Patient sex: F
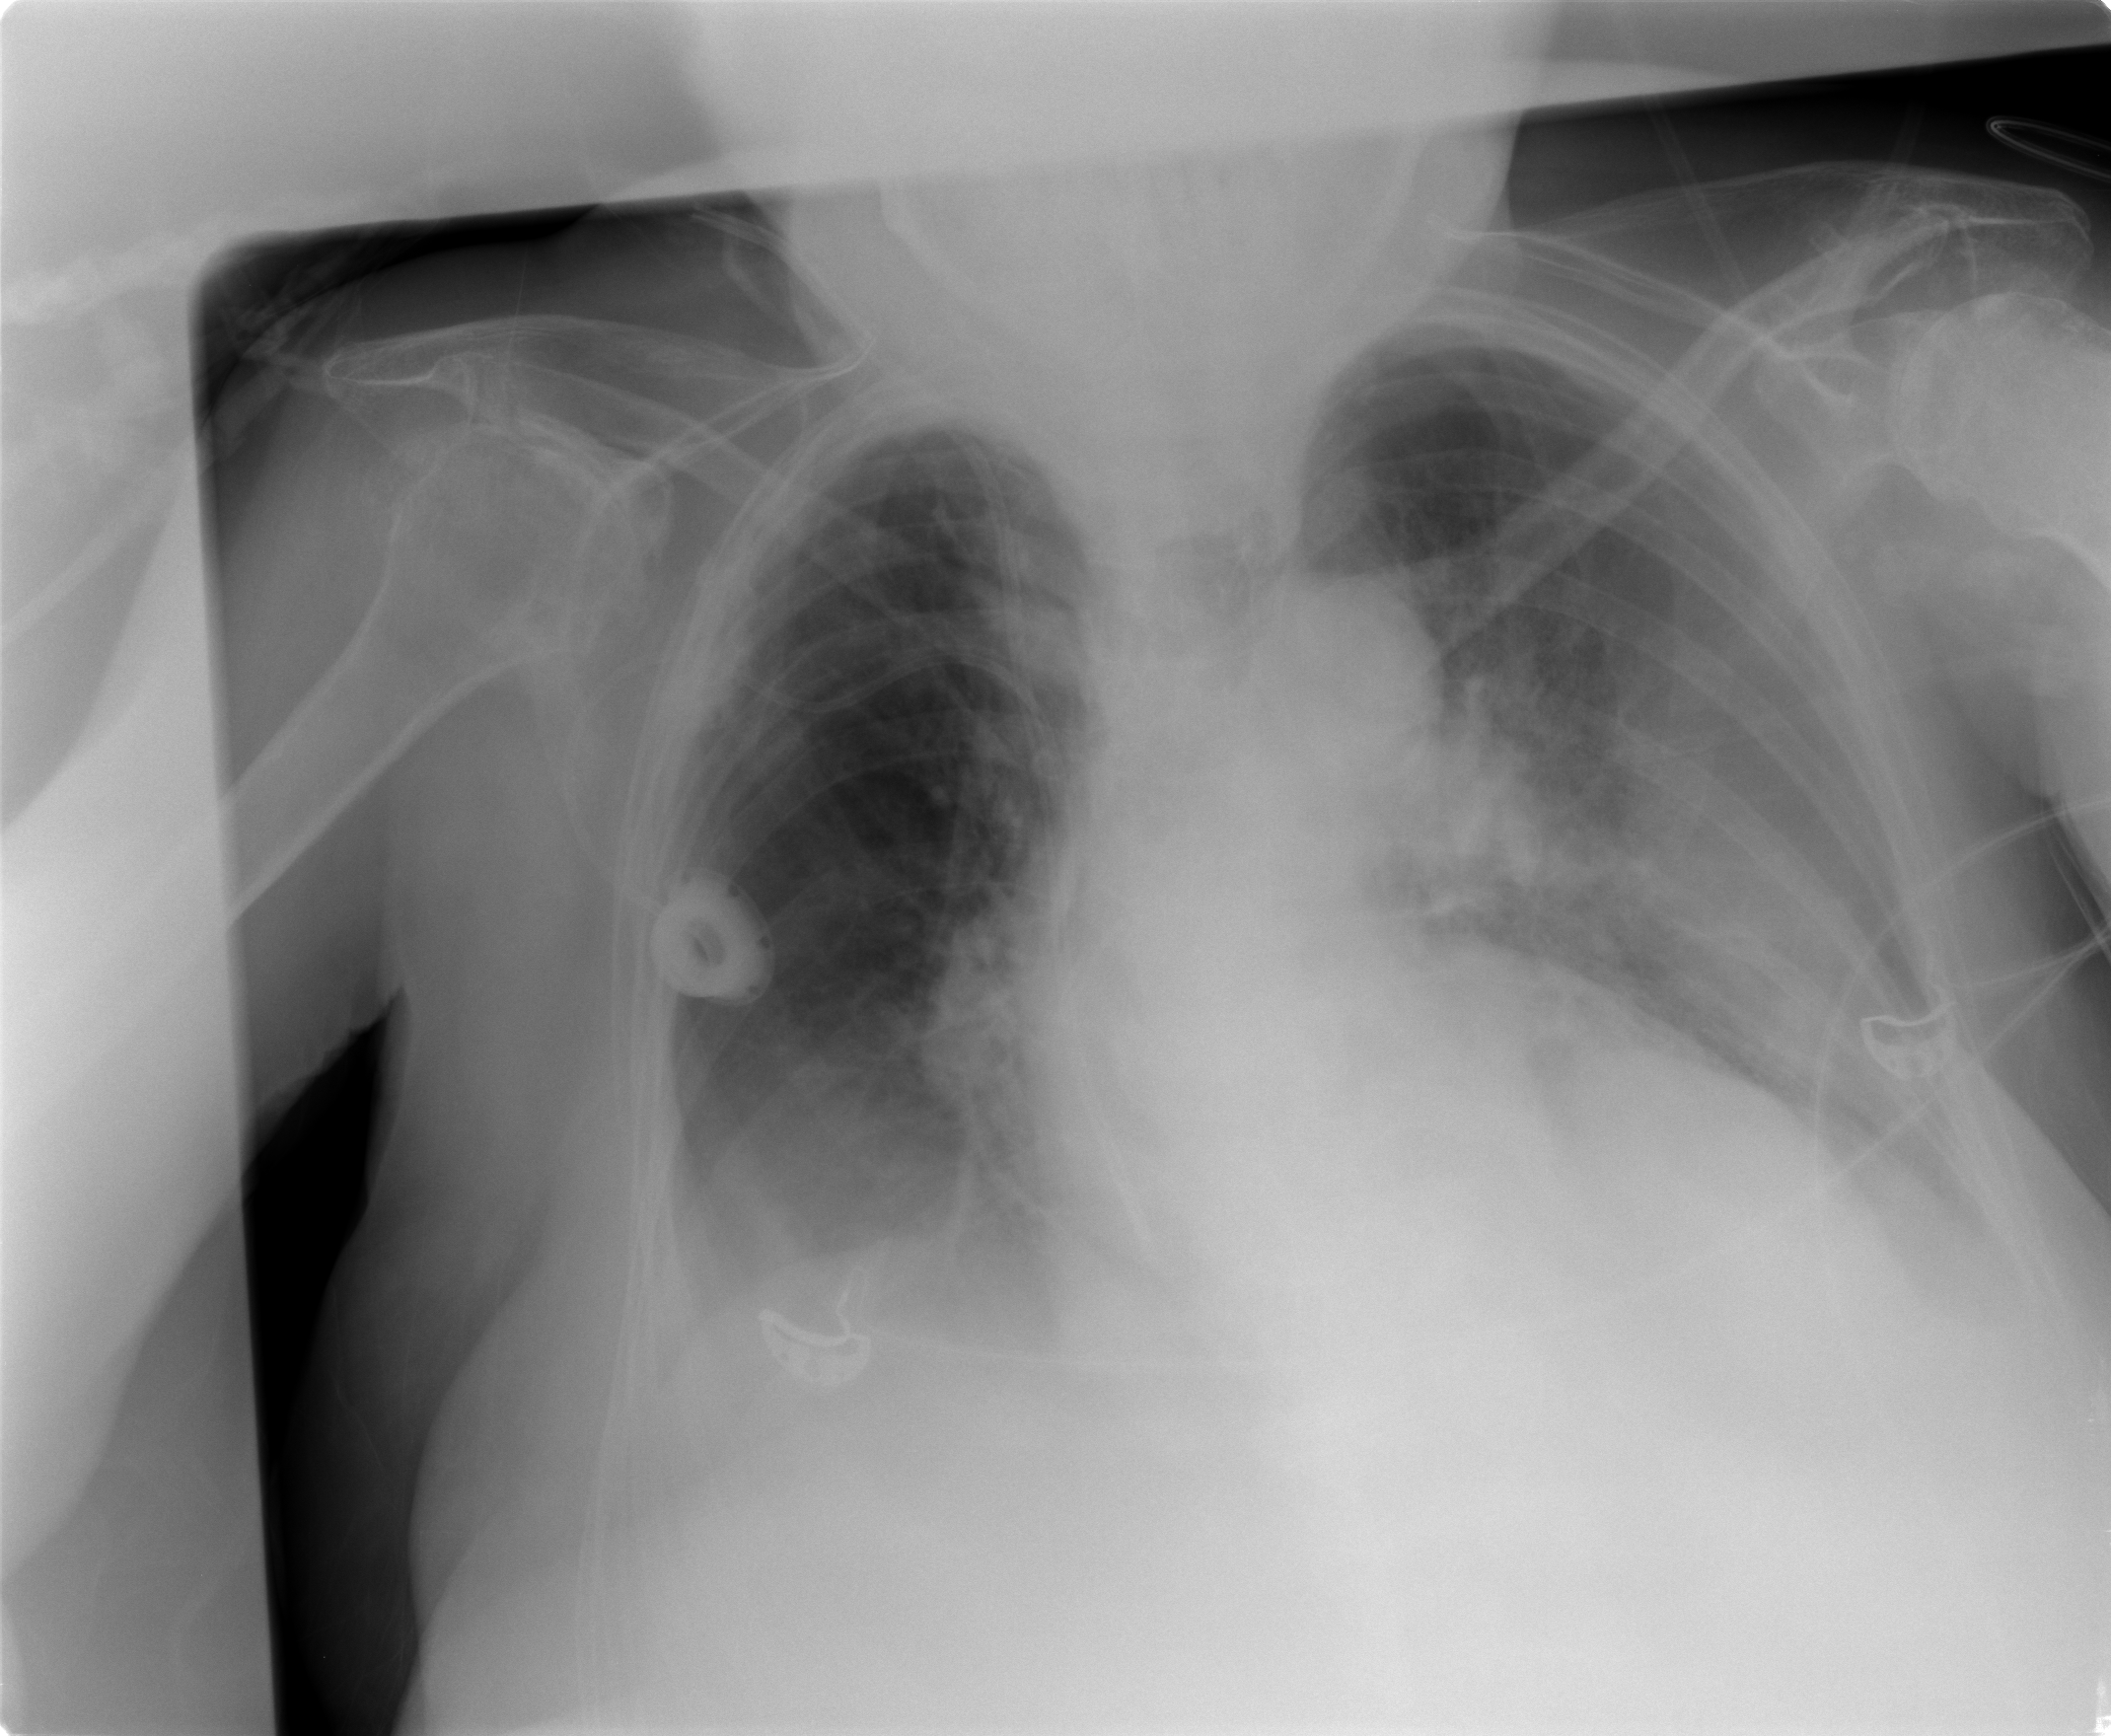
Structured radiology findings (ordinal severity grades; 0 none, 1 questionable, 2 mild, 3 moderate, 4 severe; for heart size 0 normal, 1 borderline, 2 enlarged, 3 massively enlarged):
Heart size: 1
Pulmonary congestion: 2
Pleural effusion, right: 1
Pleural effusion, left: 2
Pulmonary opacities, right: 0
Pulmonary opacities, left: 0
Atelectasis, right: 0
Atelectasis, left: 2